Question:
I am trying to validate a text box.I have validated a couple of other text boxes and they work fine.This one has some error.
My code looks correct to me.Someone please point out my mistake and tell me why Visual Studio 2010 is prompting an error of invalid arguments and variable not in current context:
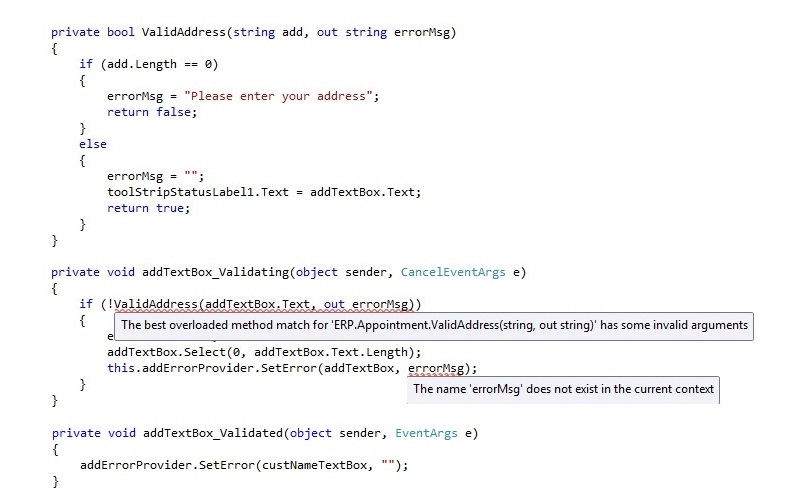
Answer: You need to define 'string errorMsg;' in 'addTextBox_Validating' function before you call 'ValidAddress'.